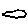
Label: cloud